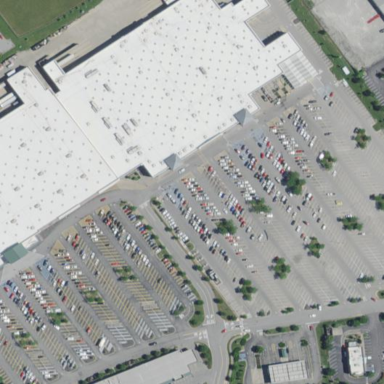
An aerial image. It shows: Parking area with surface.